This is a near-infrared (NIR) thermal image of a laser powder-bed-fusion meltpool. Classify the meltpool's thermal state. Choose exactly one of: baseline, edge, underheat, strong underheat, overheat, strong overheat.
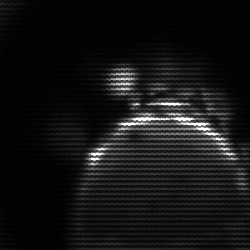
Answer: edge